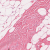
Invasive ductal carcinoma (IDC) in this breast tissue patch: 0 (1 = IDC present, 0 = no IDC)